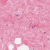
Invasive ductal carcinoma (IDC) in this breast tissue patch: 0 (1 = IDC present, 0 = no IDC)